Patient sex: F
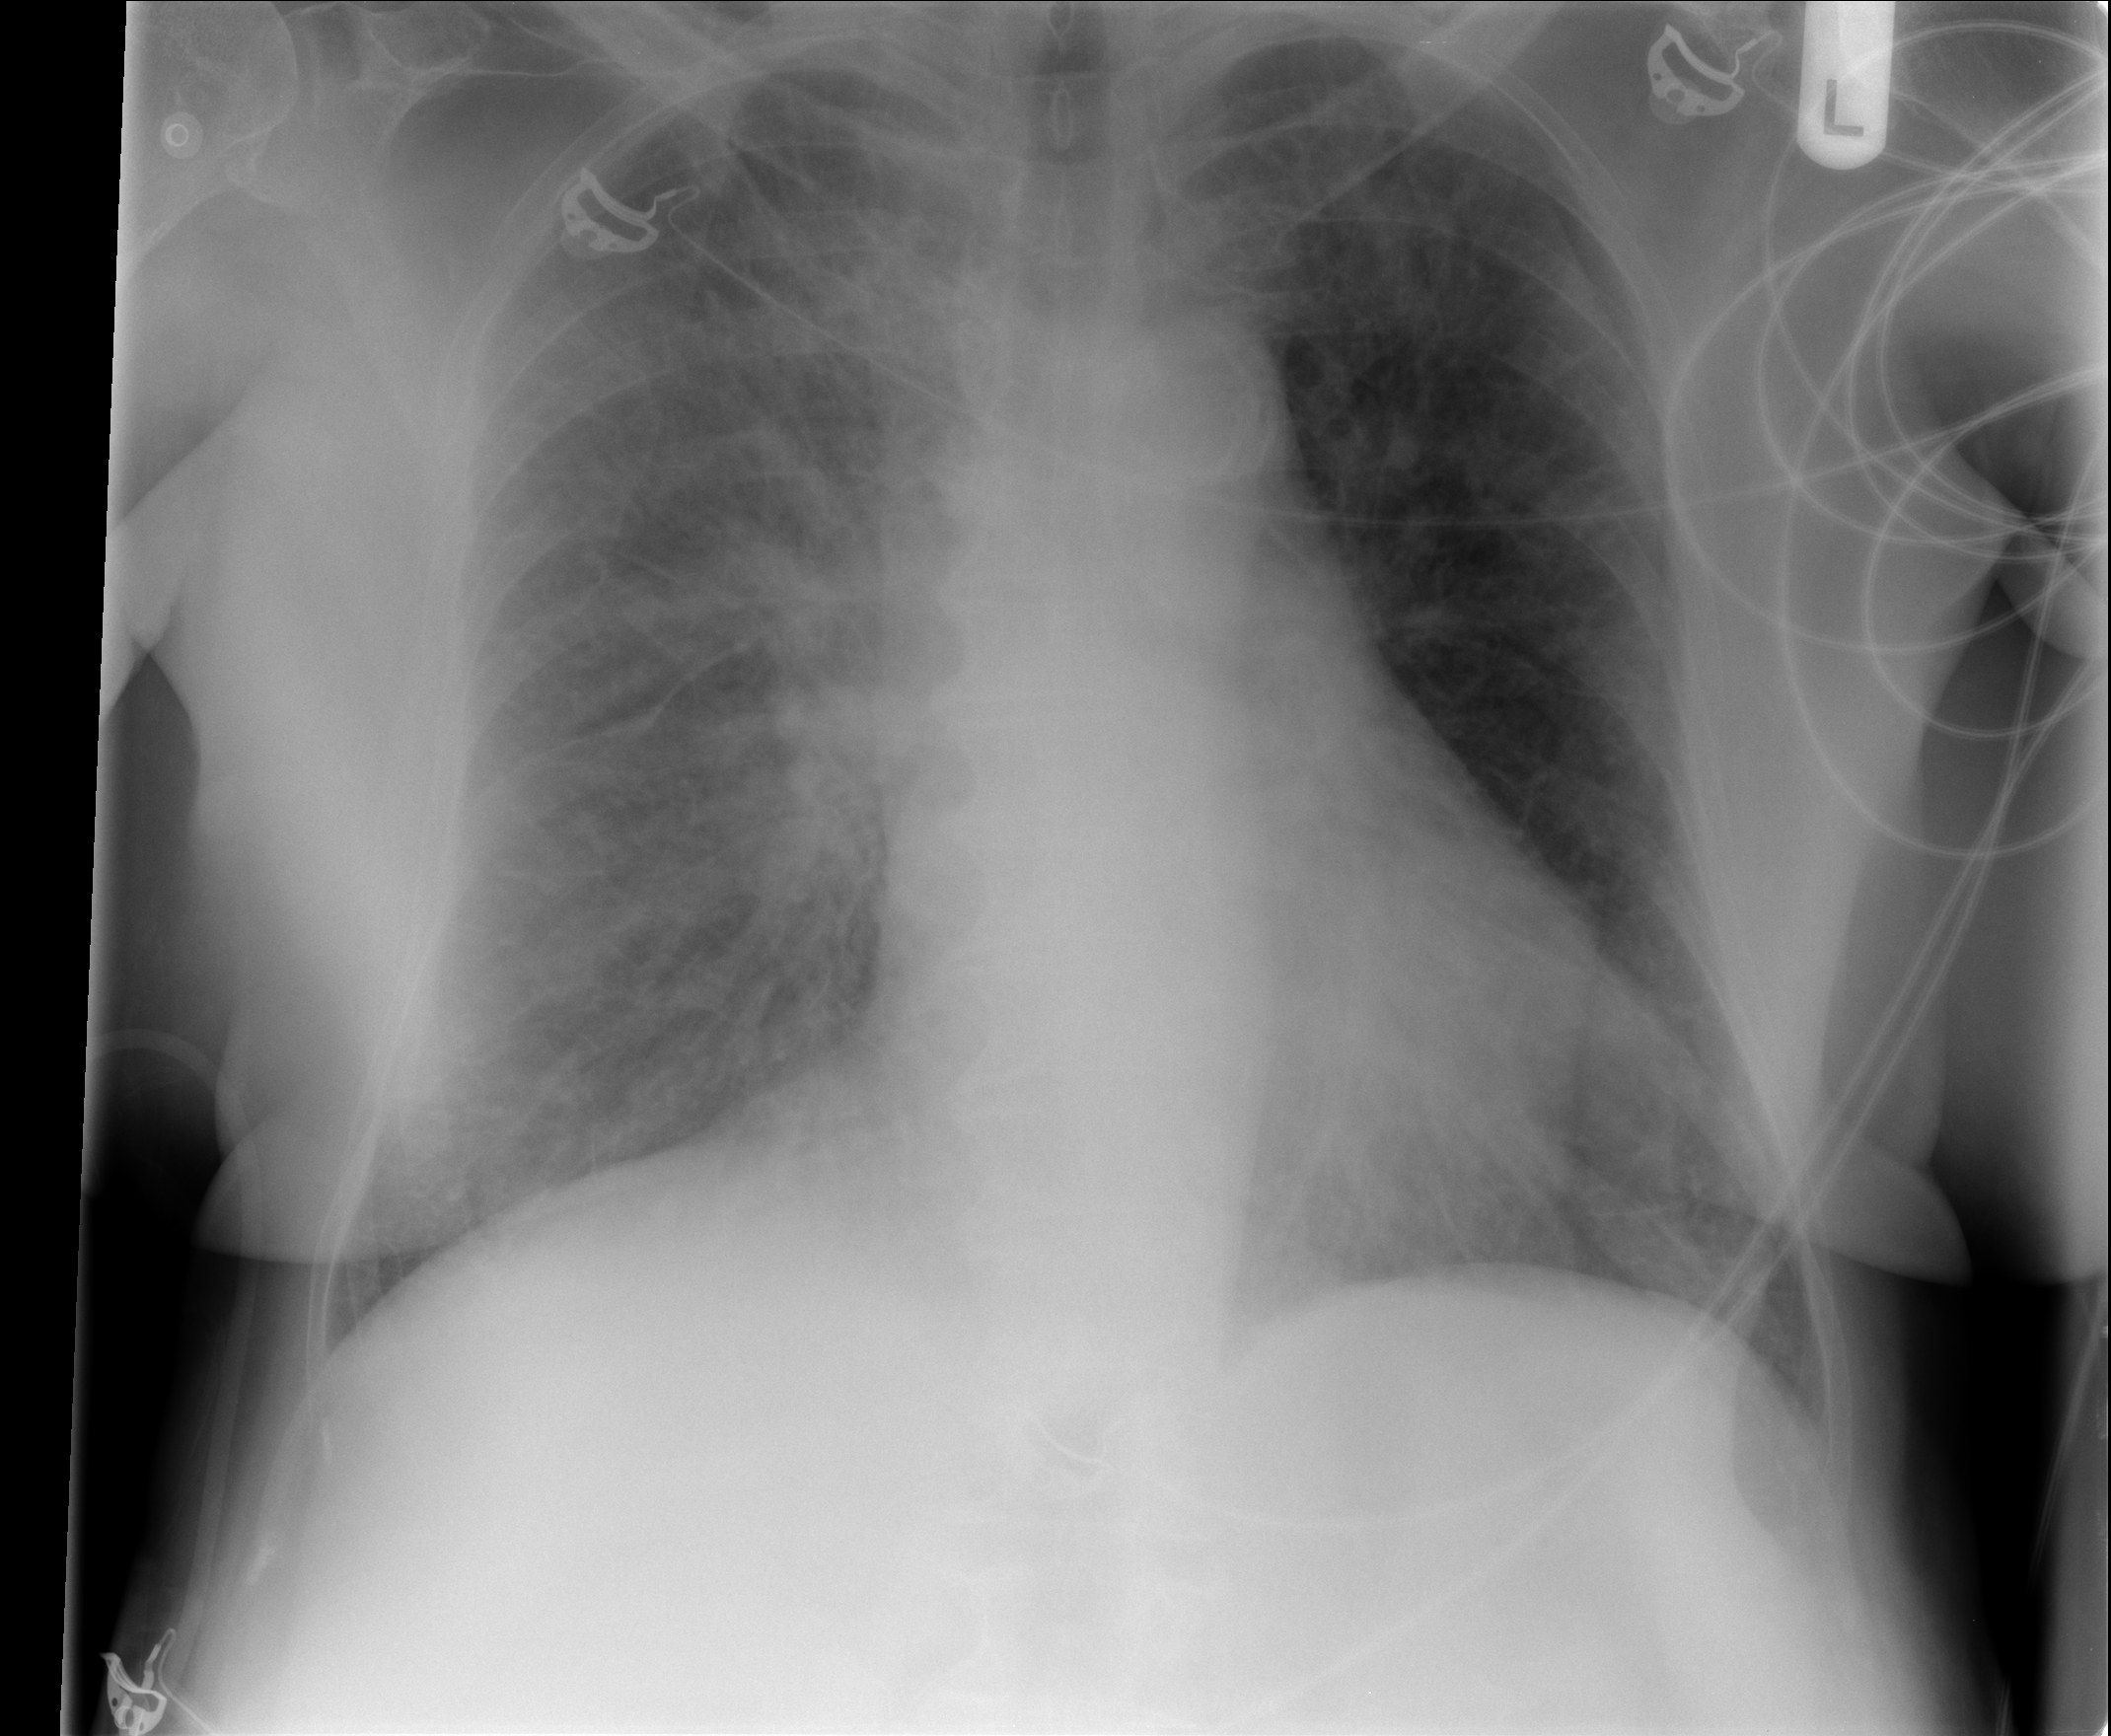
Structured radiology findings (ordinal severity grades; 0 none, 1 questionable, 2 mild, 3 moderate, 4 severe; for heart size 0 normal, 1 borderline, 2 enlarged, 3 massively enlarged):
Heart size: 0
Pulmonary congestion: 3
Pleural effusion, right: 0
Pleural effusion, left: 0
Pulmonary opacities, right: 3
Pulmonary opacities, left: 2
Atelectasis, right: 0
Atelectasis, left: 0